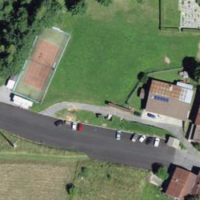
EUNIS habitat code: 54
Species observed at this site:
Petasites albus